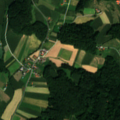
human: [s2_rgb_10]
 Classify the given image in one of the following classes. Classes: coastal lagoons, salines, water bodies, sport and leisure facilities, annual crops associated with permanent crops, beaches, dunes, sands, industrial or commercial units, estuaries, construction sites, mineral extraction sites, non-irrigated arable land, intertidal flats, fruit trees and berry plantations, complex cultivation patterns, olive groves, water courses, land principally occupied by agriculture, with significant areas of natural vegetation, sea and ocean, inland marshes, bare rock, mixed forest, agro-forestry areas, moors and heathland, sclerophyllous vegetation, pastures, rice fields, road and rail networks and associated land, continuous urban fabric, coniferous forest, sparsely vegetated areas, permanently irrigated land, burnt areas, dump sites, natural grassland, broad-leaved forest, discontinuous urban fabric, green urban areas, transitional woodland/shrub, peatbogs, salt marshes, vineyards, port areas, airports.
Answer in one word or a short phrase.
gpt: non-irrigated arable land, complex cultivation patterns, broad-leaved forest